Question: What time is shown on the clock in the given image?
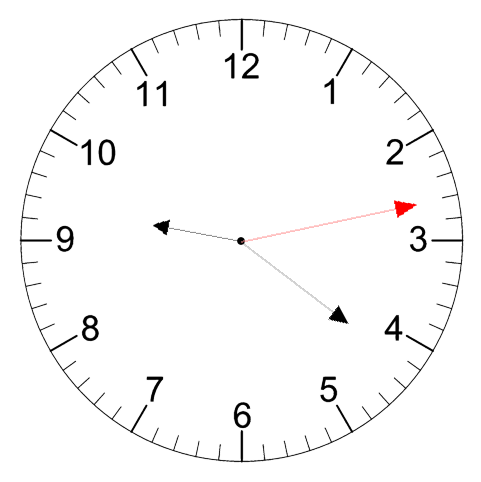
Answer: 09:21:13